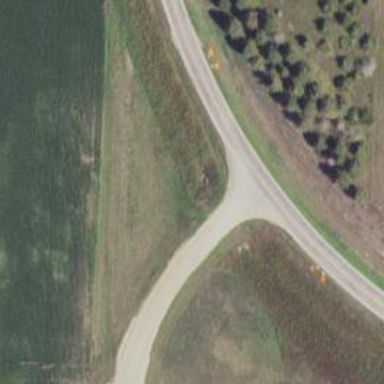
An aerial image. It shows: Tertiary road.